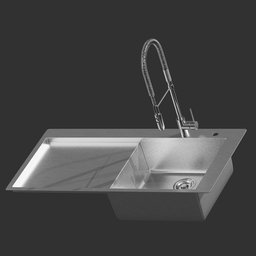
Label: appliances